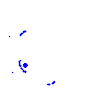
Particle: pion